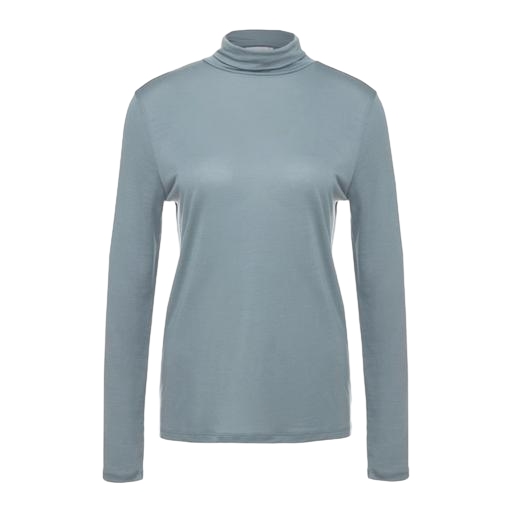
high-neck top, turtleneck tee, blue high-neck top, white background